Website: macys
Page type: cross-sells
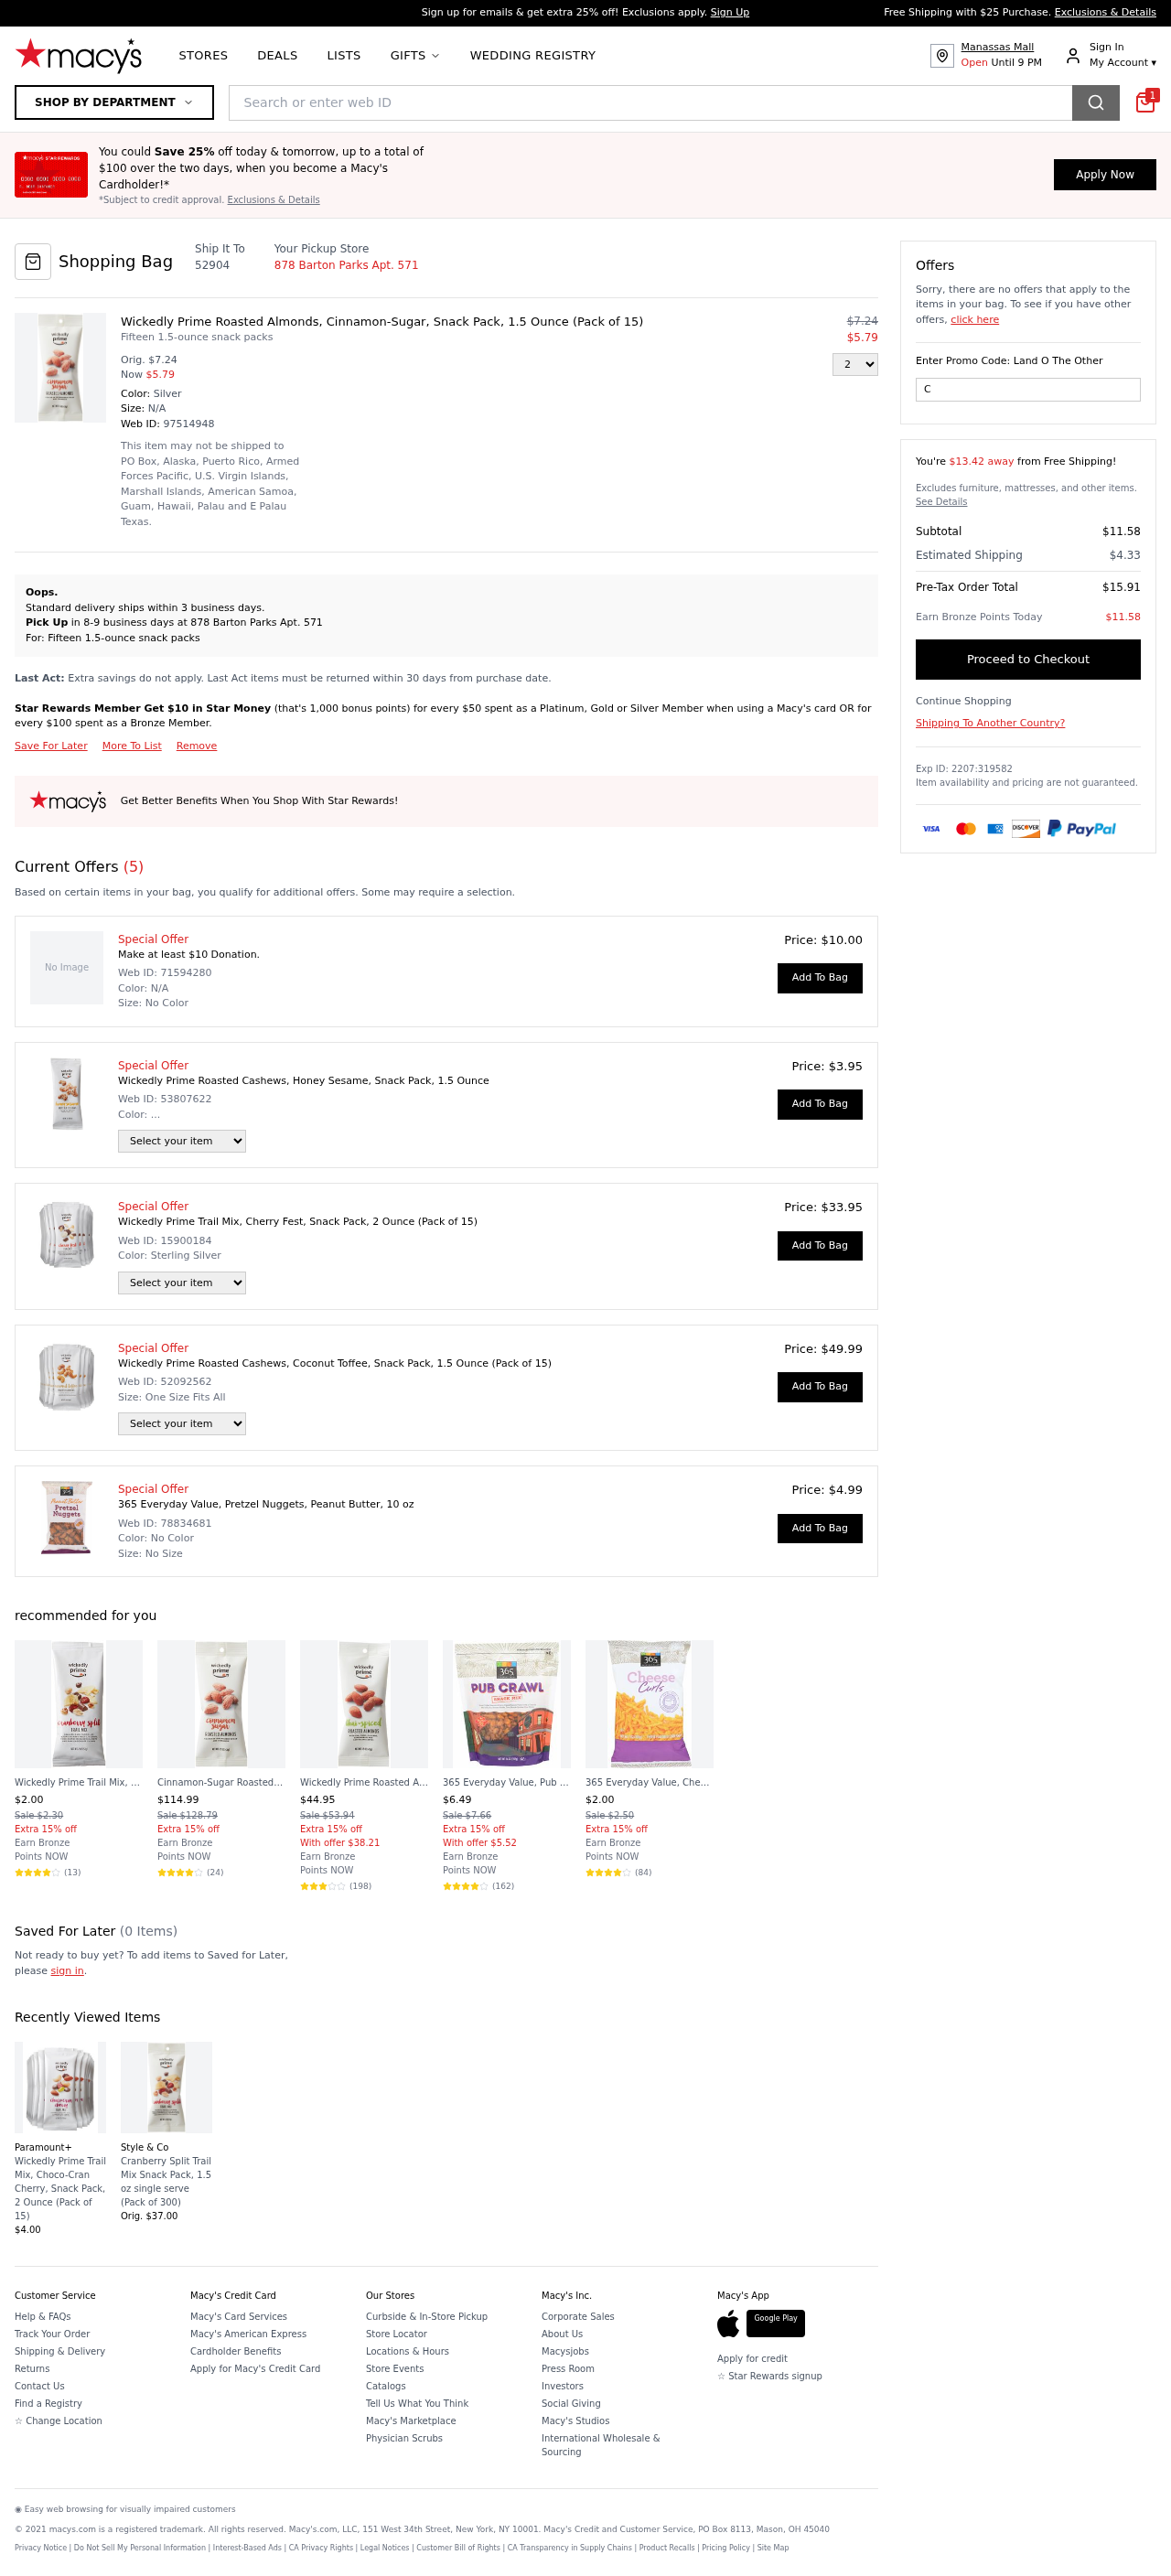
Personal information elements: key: PII_LOCATION1_STREET
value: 878 Barton Parks Apt. 571
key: PII_POSTCODE
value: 52904
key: PII_PROMO_CODE
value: CLSJ11
Product elements: key: PRODUCT10_NAME
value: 365 Everyday Value, Cheese Curls, 7 oz
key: PRODUCT10_NUM_RATINGS
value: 84
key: PRODUCT10_PRICE
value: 2
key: PRODUCT10_RATING
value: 4.6
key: PRODUCT11_NAME
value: Wickedly Prime Trail Mix, Choco-Cran Cherry, Snack Pack, 2 Ounce (Pack of 15)
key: PRODUCT11_PRICE
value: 4
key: PRODUCT12_NAME
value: Cranberry Split Trail Mix Snack Pack, 1.5 oz single serve (Pack of 300)
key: PRODUCT12_PRICE
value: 37
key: PRODUCT1_DESC
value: Fifteen 1.5-ounce snack packs
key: PRODUCT1_NAME
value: Wickedly Prime Roasted Almonds, Cinnamon-Sugar, Snack Pack, 1.5 Ounce (Pack of 15)
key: PRODUCT1_PRICE
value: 5.79
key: PRODUCT1_QUANTITY
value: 2
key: PRODUCT2_NAME
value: Wickedly Prime Roasted Cashews, Honey Sesame, Snack Pack, 1.5 Ounce
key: PRODUCT2_PRICE
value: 3.95
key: PRODUCT3_NAME
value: Wickedly Prime Trail Mix, Cherry Fest, Snack Pack, 2 Ounce (Pack of 15)
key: PRODUCT3_PRICE
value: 33.95
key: PRODUCT4_NAME
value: Wickedly Prime Roasted Cashews, Coconut Toffee, Snack Pack, 1.5 Ounce (Pack of 15)
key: PRODUCT4_PRICE
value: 49.99
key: PRODUCT5_NAME
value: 365 Everyday Value, Pretzel Nuggets, Peanut Butter, 10 oz
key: PRODUCT5_PRICE
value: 4.99
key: PRODUCT6_NAME
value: Wickedly Prime Trail Mix, Cranberry Split, Snack Pack, 2 Ounce
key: PRODUCT6_NUM_RATINGS
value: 13
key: PRODUCT6_PRICE
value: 2
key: PRODUCT6_RATING
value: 4.2
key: PRODUCT7_NAME
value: Cinnamon-Sugar Roasted Almonds Snack Pack, 1.5oz single serve (Pack of 300)
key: PRODUCT7_NUM_RATINGS
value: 24
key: PRODUCT7_PRICE
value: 114.99
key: PRODUCT7_RATING
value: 4.6
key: PRODUCT8_NAME
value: Wickedly Prime Roasted Almonds, Thai-Spiced, 1.5 Ounce (Pack of 15)
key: PRODUCT8_NUM_RATINGS
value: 198
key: PRODUCT8_PRICE
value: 44.95
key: PRODUCT8_RATING
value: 3.5
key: PRODUCT9_NAME
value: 365 Everyday Value, Pub Crawl Snack Mix, 14 oz
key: PRODUCT9_NUM_RATINGS
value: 162
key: PRODUCT9_PRICE
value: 6.49
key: PRODUCT9_RATING
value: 4.5
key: PRODUCT1_ORIGINAL_PRICE
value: $7.24
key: PRODUCT6_ORIGINAL_PRICE
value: Sale $2.30
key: PRODUCT7_ORIGINAL_PRICE
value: Sale $128.79
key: PRODUCT8_ORIGINAL_PRICE
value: Sale $53.94
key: PRODUCT9_ORIGINAL_PRICE
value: Sale $7.66
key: PRODUCT10_ORIGINAL_PRICE
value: Sale $2.50
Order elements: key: ORDER_ID
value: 97514948
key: ORDER_NUM_OFFERS
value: (5)
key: ORDER_FREE_SHIPPING_THRESHOLD
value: $13.42 away
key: ORDER_SUBTOTAL
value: $11.58
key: ORDER_SHIPPING_COST
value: $4.33
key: ORDER_TOTAL
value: $15.91
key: ORDER_POINTS_EARNED
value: $11.58
Search elements: key: HEADER_SEARCH
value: Search or enter web ID
Other elements: key: SAVED_NUM_ITEMS
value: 0